Question: I am trying to achieve this.

This is my HTML
'''
<!DOCTYPE html>
<html>
<head>
<meta charset="utf-8">
<title>JS Bin</title>
</head>
<body>
<ul>
<li>Full Time MBA</li>
<li>Part Time MBA</li>
<li>Executive MBA (EMBA)</li>
<li>Senior Executive MBA (SEMBA)</li>
<li>Master of Business Analytics</li>
<li>Master of Management Programs</li>
<li>Master of Internation Business </li>
<li>Specialist Masters</li>
<li>Research Higher Degrees</li>
<li>Executive Education</li>
</ul>
</body>
</html>
'''
The following is my CSS
'''
ul{
list-style:none;
color:blue;
}
ul li:nth-child(n+6){
float:left;
margin-left:250px;
margin-top:0px;
color:green;
}
ul li:nth-last-child(-n+2){
color:red;
}
'''
Please help.
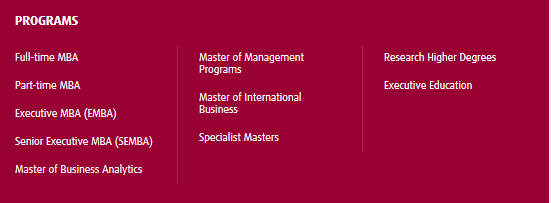
Answer: The 'column-count' property could help you :
'''
ul {
column-count: 3;
-moz-column-count: 3;
-webkit-column-count: 3;
column-gap: 60px;
-moz-column-gap: 60px;
-webkit-column-gap: 60px;
}
ul li {
-webkit-column-break-inside: avoid;
page-break-inside: avoid;
break-inside: avoid-column;
}
'''
'''
<ul>
<li>Full Time MBA</li>
<li>Part Time MBA</li>
<li>Executive MBA (EMBA)</li>
<li>Senior Executive MBA (SEMBA)</li>
<li>Master of Business Analytics</li>
<li>Master of Management Programs</li>
<li>Master of Internation Business</li>
<li>Specialist Masters</li>
<li>Research Higher Degrees</li>
<li>Executive Education</li>
</ul>
'''